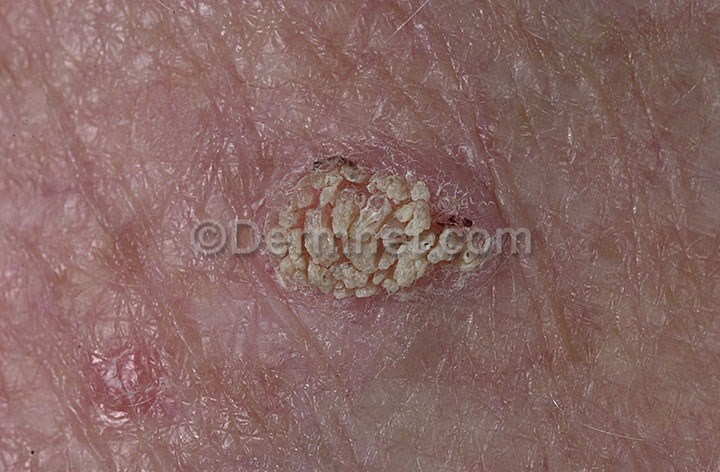
Disease: Seborrheic Keratoses and other Benign Tumors